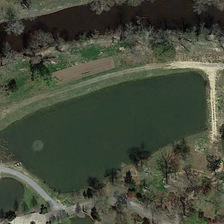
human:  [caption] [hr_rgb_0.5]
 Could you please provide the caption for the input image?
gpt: a pond is near a river with many sparse green trees .

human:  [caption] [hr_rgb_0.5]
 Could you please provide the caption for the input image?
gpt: a pond is near a river with many sparse green trees .

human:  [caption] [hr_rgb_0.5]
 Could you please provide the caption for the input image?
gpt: a pond is near a river with many sparse green trees .

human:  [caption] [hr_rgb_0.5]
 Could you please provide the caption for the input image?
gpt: a pond is near a river with many sparse green trees .

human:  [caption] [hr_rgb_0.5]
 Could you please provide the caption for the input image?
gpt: a pond is near a river with many sparse green trees .